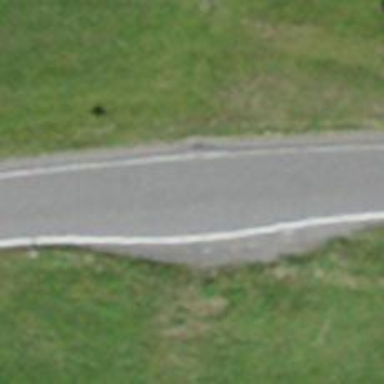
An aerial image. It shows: Passing place on the road.